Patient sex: M
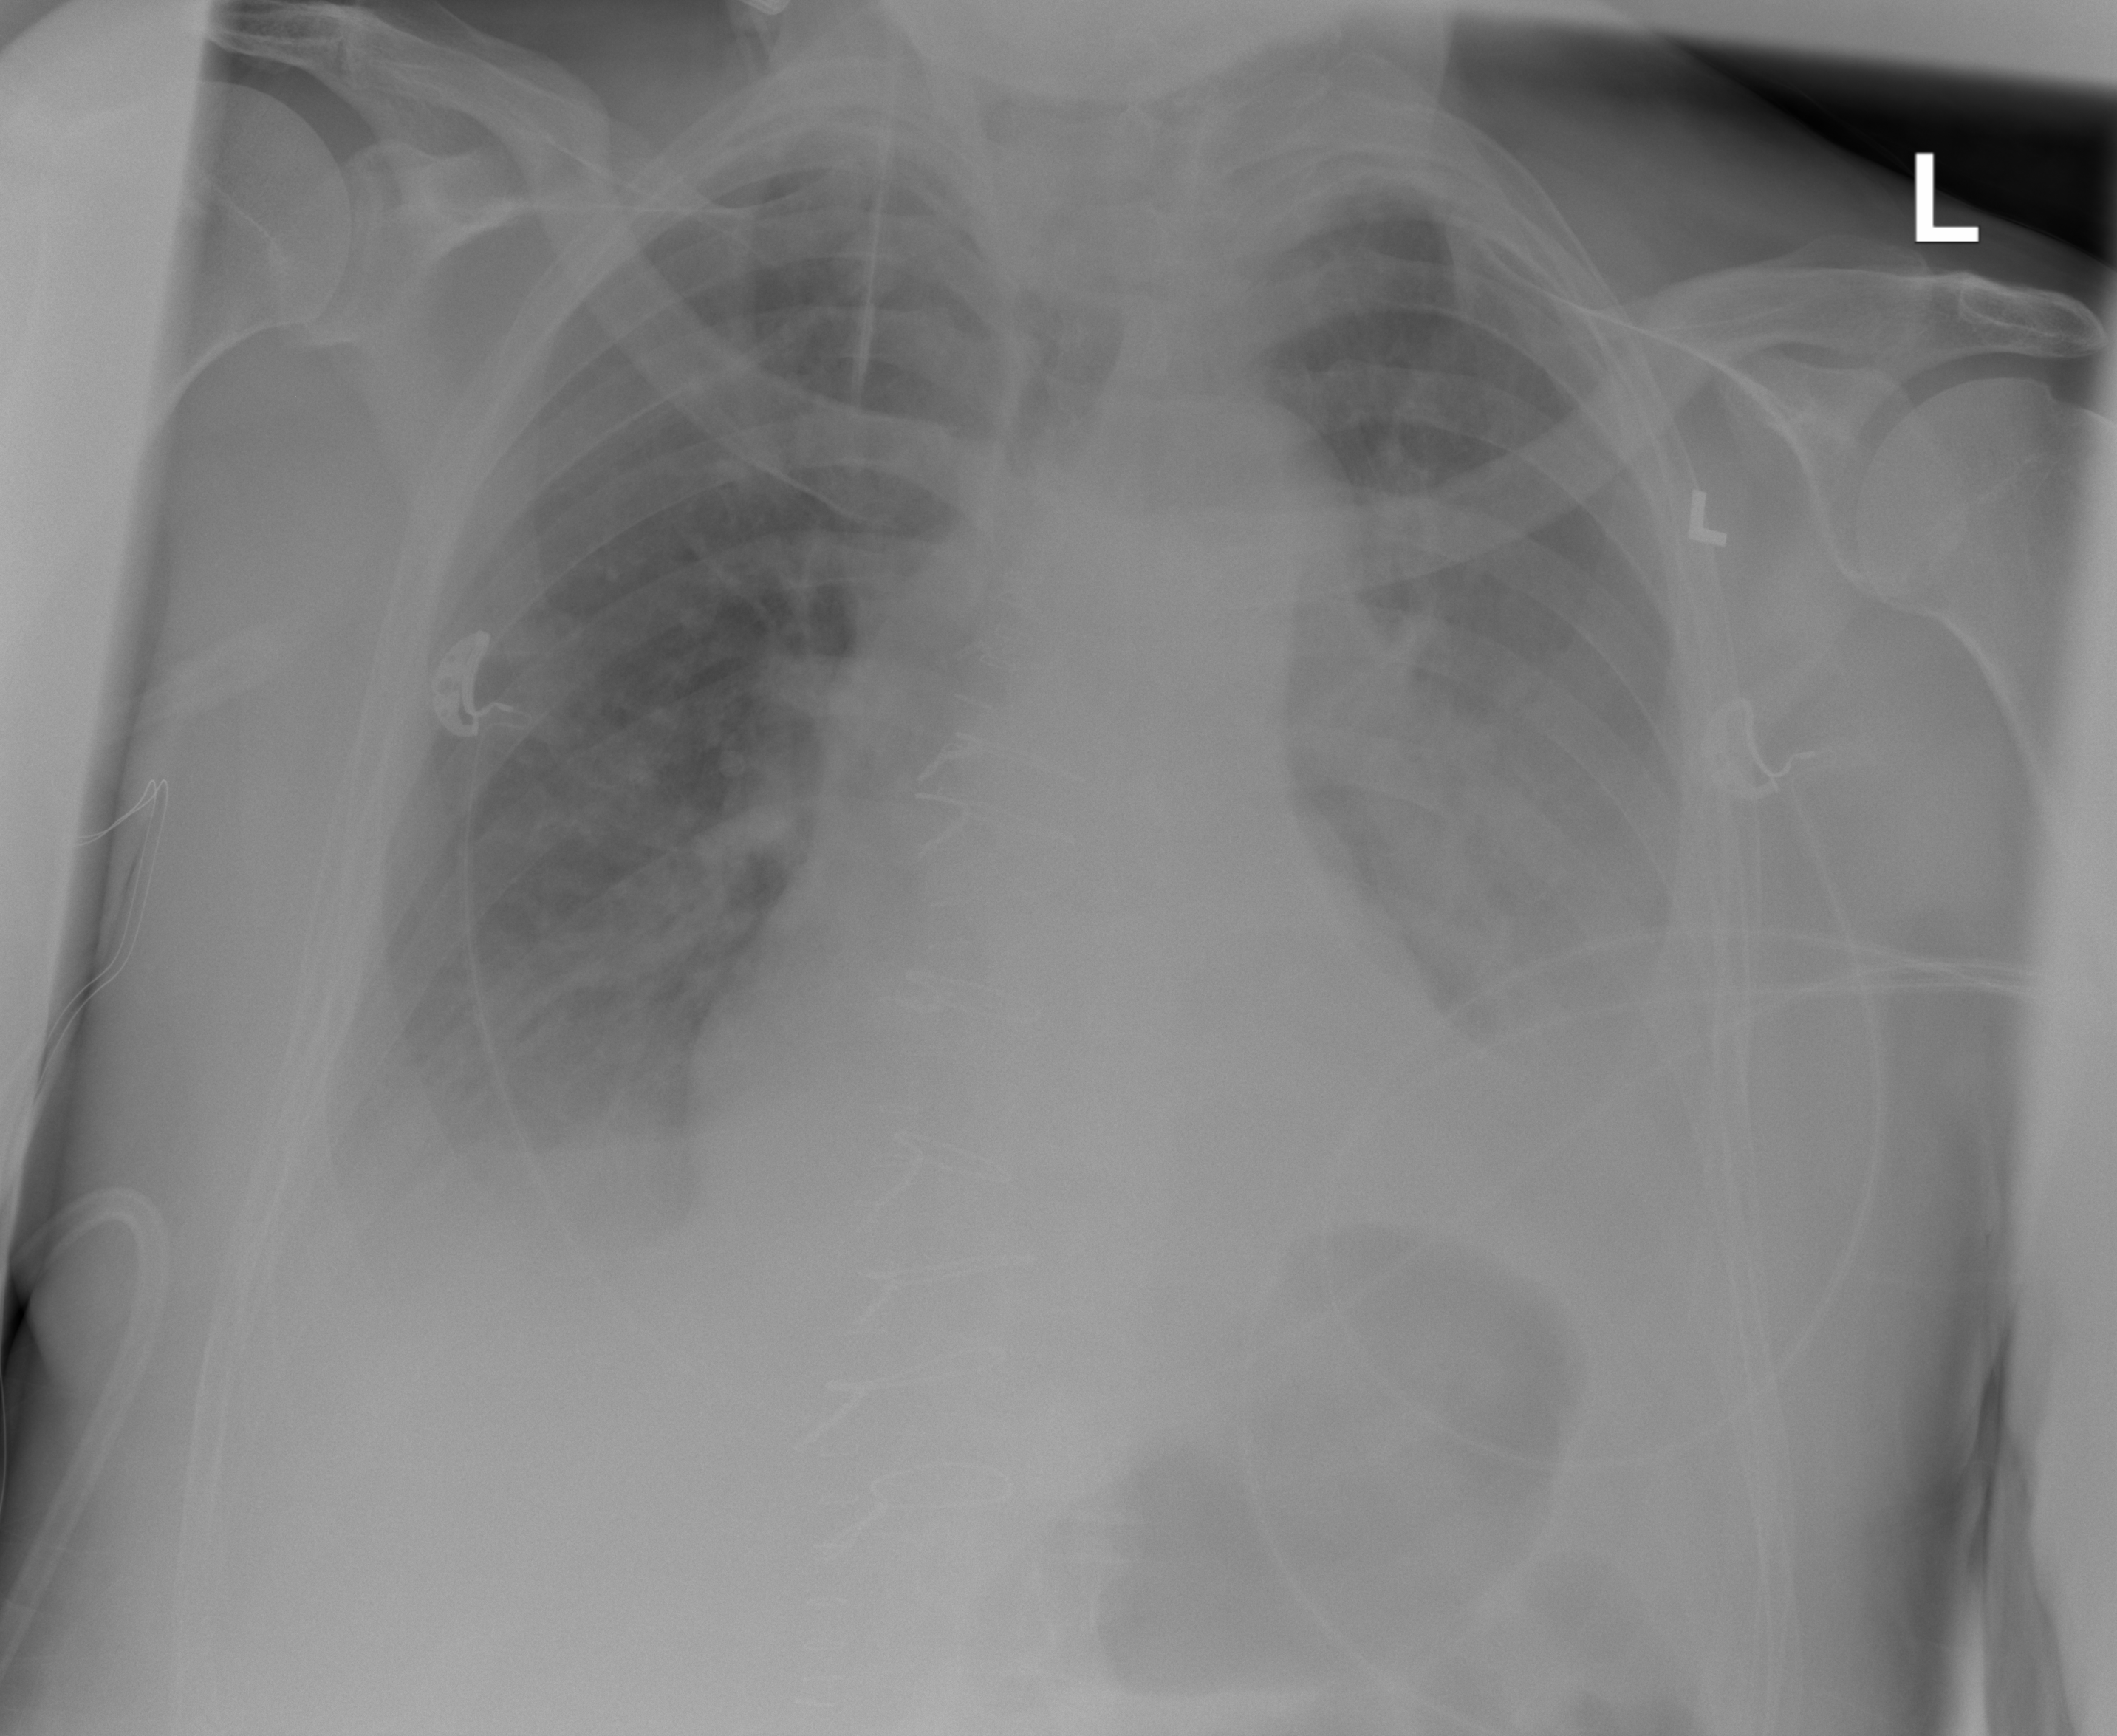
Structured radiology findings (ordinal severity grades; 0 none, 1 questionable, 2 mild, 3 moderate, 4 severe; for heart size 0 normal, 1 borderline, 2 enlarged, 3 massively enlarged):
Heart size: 2
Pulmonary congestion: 2
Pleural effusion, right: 2
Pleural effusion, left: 3
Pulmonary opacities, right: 2
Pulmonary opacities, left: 2
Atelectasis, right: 2
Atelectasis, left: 3